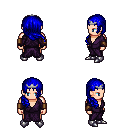
a pixel art fantasy rpg character, male body template, human, light skin, purple robe, metal pants, blue right-swept hairstyle, silver tiara, leather bracers, metal boots, four views (front, back, left, right), 2x2 character sprite sheet, small pixel art, hard edges, no anti-aliasing